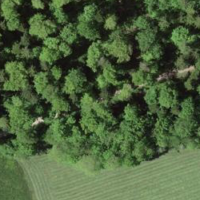
EUNIS habitat code: 41
Species observed at this site:
Lathyrus vernus
Melittis melissophyllum